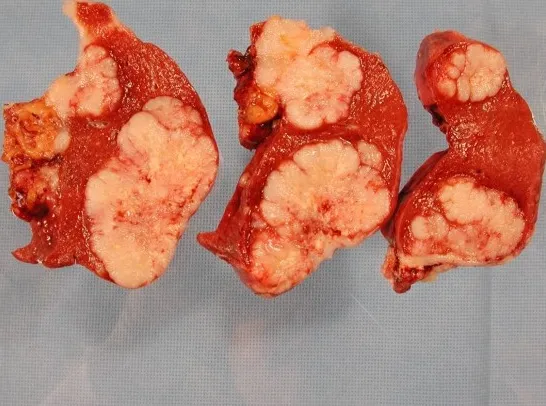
Sections of spleen showing intraparenchymal masses.
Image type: medical_photograph (other_medical_photograph)